Question: I am very newbie to node.js. In the node REPL everything was working fine. But something changed. When I try to execute a file it shows this...
'''
D:\Projects-2015\uniqueva>node
/>node module.js
SyntaxError: Unexpected identifier
at Object.exports.createScript (vm.js:44:10)
at REPLServer.defaultEval (repl.js:117:23)
at bound (domain.js:254:14)
at REPLServer.runBound [as eval] (domain.js:267:12)
at REPLServer.<anonymous> (repl.js:279:12)
at REPLServer.emit (events.js:107:17)
at REPLServer.Interface._onLine (readline.js:214:10)
at REPLServer.Interface._line (readline.js:553:8)
at REPLServer.Interface._ttyWrite (readline.js:830:14)
at ReadStream.onkeypress (readline.js:109:10)
'''
It happens even when I try this...
'''
node --version
'''
I have the following code in the module.js..
'''
var http = require("http");
http.createServer(function(request, response){
response.writeHead(200, {"Content-Type" : "text/plain"});
response.write("Hello World");
response.end();
}).listen(8888);
'''
..but even if I try to only console.log something, or just leave the file blank it's the same issue..

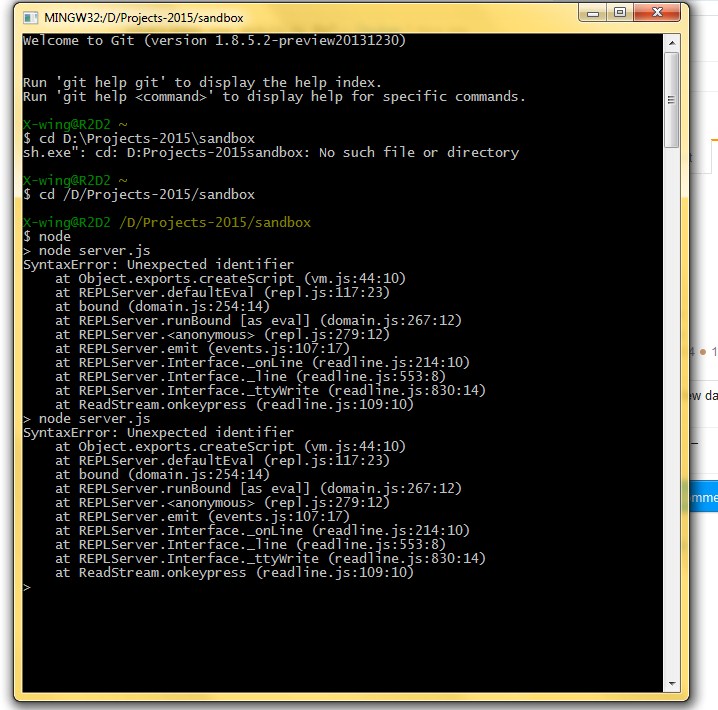
Answer: You can't call the node executable from within the node REPL... Only JavaScript statements/expressions.
Try 'require('./module.js')'